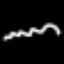
Label: squiggle